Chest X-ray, PA view. Patient: 46 years old, sex M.
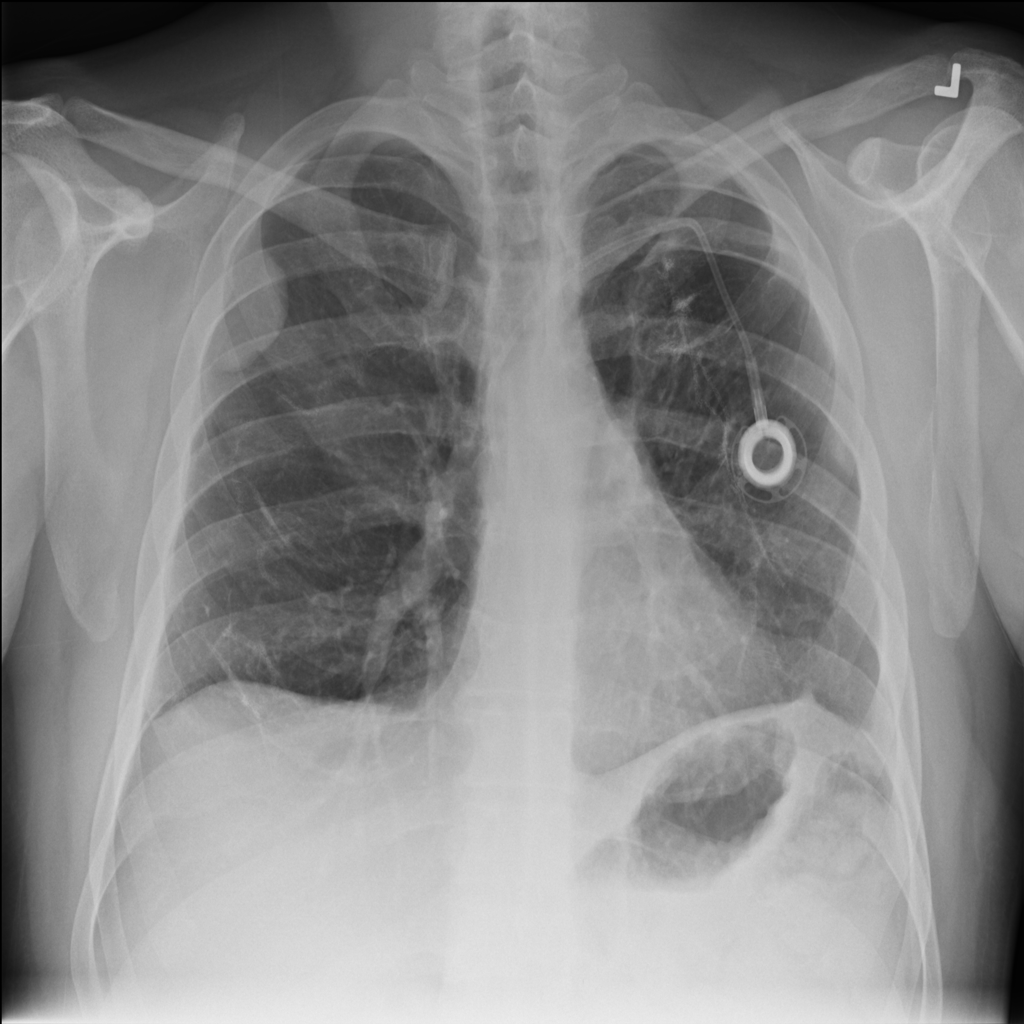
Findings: Mass